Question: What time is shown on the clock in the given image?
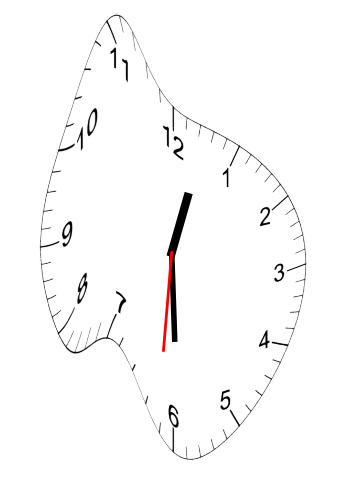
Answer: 12:29:31